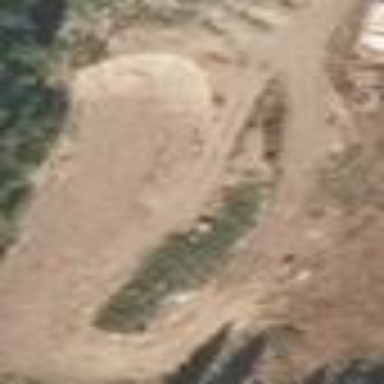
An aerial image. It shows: Quarry extracting sand as natural resource.